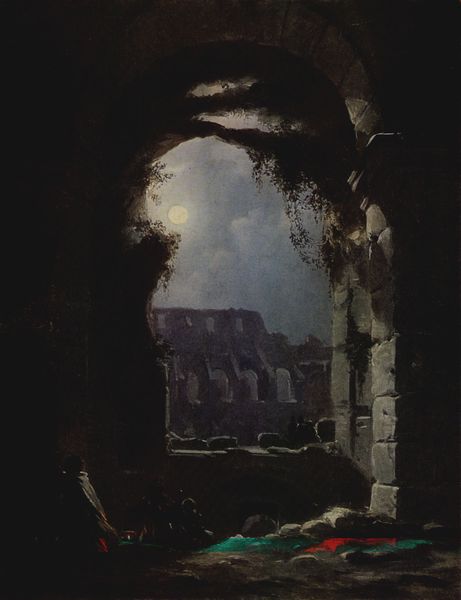
Titel: Das Colossseum in einer Mondnacht
Künstler: Carl Gustav Carus
Standort: Sankt Petersburg
Institution: Eremitage
Schlagwörter: baum, blau, blätter, dunkel, himmel, laub, mann, schatten, weiß, wolken, bäume, gelb, grün, menschen, stadt, äste, abend, braun, fenster, grau, hell, hintergrund, licht, nacht, schwarz, säule, ausblick, blick, dach, haus, rot, wolke, malerei, wand, blass, mensch, stein, steine, ast, kirche, sonne, boden, tücher, decke, personen, blatt, theater, höhle, aussicht, düster, bogen, italien, perspektive, dächer, mauer, platz, pilaster, rundbogen, matt, romantik, mondlicht, tor, bögen, eingang, mond, ruine, durchblick, mauerwerk, mondschein, ruinen, arkaden, rom, gemäuer, gefängnis, quader, mauern, antik, geäst, blattwerk, versteck, durchbruch, waser, fahl, vollmond, matte, sonnen, lager, überwuchert, decken, amphitheater, kolosseum, nachtlager, stelle, colloseum, schlafplatz, ruinr, friedhoft, hähle, schlafstelle, kolsseum, strebepfieler, heimstatt